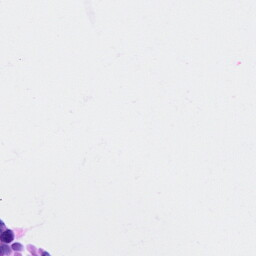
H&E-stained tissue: Ovarian